【题型】解答题　【知识点】立体几何　【难度】easy
如图，在四面体 \(ABCD\) 中，已知 \(BA = BD = CA = CD\)。点 \(E\) 是 \(AD\) 中点。

\noindent
(1) 求证：\(AD \perp\) 平面 \(BEC\)；
\noindent
(2) 已知 \(AB = 5\)，\(\angle BDC = \arccos\frac{9}{25}\)，\(AD = 6\)，作出二面角 \(D-BC-E\) 的平面角，并求它的正弦值。
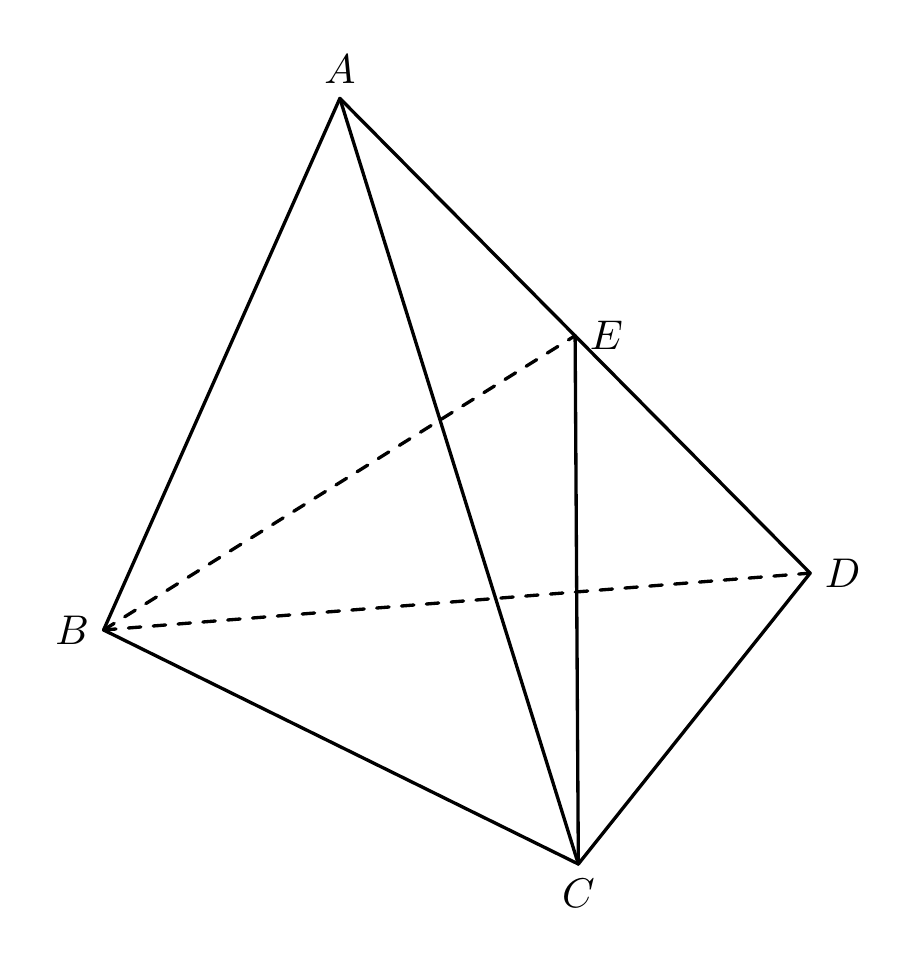
【解答】
【详解】（1）
\[
\because AB = BD,\ E \text{ 是 } AD \text{ 中点},
\]
\[
\therefore BE \perp AD.
\]
\[
\text{又 } \because AC = CD,\ E \text{ 是 } AD \text{ 中点},
\]
\[
\therefore CE \perp AD.
\]
\[
\because BE \cap CE = E,\ BE, CE \subset \text{面 } BEC,
\]
\[
\text{所以 } AD \perp \text{面 } BEC.
\]
---

（2）由题知，\(BA = BD = CA = CD = 5\)，\(\angle BDC = \arccos\frac{9}{25}\)，\(AD = 6\)。
取 \(BC\) 的中点 \(F\)，连接 \(EF\)，\(DF\)。
\[
\because DB = DC,\ \therefore DF \perp BC,
\]
根据三角形全等证明方法，可以证明 \(\triangle BDE \cong \triangle CDE\)，\(\therefore EB = EC\)，
\[
\therefore EF \perp BC,
\]
所以 \(\angle DFE\) 是二面角 \(D-BC-E\) 的平面角。
利用勾股定理计算出 \(BE = 4\)。
由余弦定理得
\[
\cos\angle BDC = \frac{25 + 25 - BC^2}{2 \times 5 \times 5} = \frac{9}{25},
\]
解得 \(BC = 4\sqrt{2}\)。
所以
\[
DF = \sqrt{BD^2 - \left(\frac{BC}{2}\right)^2} = \sqrt{25 - 8} = \sqrt{17},
\]
\[
EF = \sqrt{BE^2 - \left(\frac{BC}{2}\right)^2} = \sqrt{16 - 8} = 2\sqrt{2}.
\]
所以 \(EF^2 + DE^2 = DF^2\)，
所以在 \(\text{Rt}\triangle DEF\) 中，
\[
\sin\angle DFE = \frac{DE}{DF} = \frac{3}{\sqrt{17}} = \frac{3\sqrt{17}}{17}.
\]
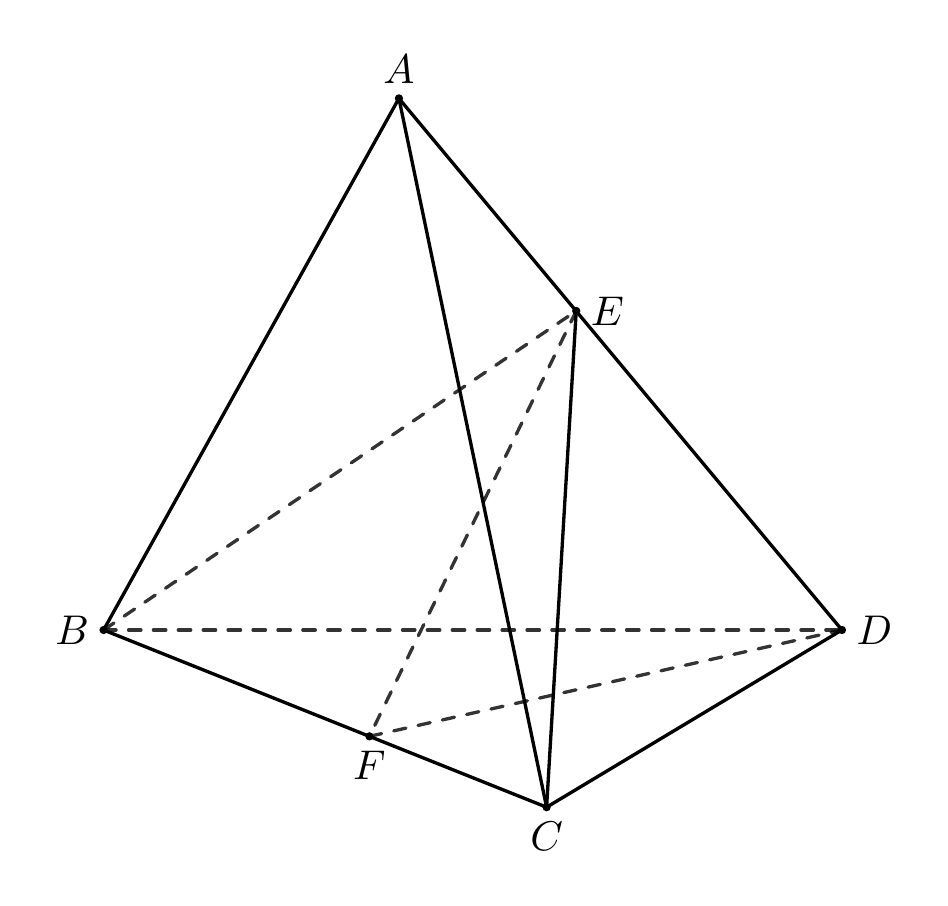